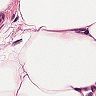
Metastatic tissue present: no